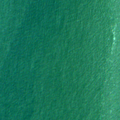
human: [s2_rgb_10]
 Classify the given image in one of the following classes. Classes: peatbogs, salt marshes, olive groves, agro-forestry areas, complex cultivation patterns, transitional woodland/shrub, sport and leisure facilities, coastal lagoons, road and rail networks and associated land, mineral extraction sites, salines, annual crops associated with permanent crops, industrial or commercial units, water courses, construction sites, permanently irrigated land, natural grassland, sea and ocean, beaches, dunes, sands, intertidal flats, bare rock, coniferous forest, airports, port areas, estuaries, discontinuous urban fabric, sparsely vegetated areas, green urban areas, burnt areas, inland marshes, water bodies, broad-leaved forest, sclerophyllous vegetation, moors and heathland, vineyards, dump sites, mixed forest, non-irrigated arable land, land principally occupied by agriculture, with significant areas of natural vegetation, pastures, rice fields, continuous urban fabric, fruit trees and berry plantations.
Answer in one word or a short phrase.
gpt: sea and ocean